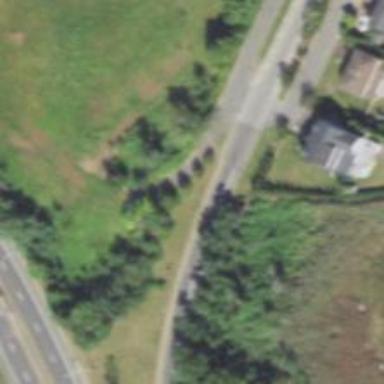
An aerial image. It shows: Trunk link highway.